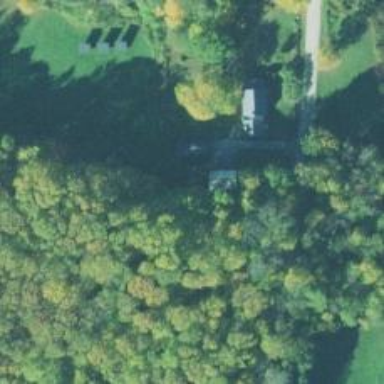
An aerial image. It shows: Driveway.